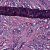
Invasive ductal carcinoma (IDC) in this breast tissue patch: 1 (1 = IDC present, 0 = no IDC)